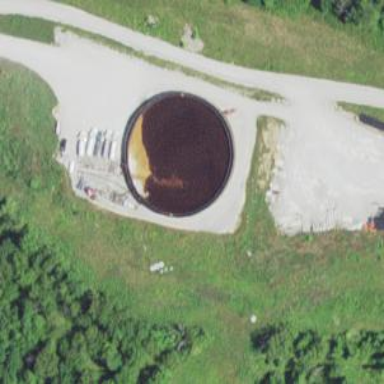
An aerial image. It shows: Storage tank that is man-made.